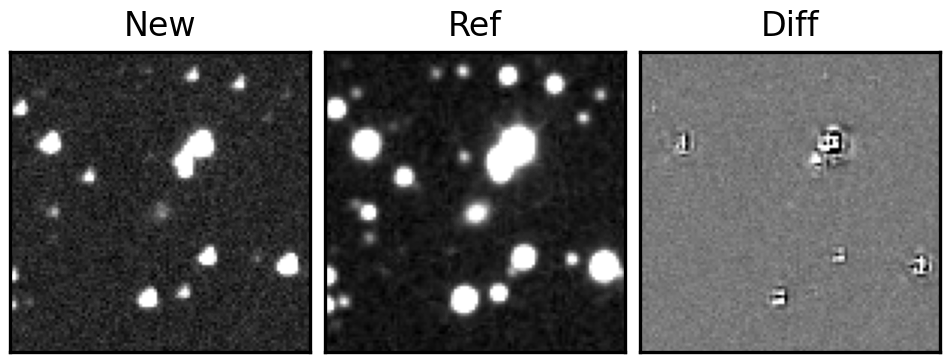
Label: real